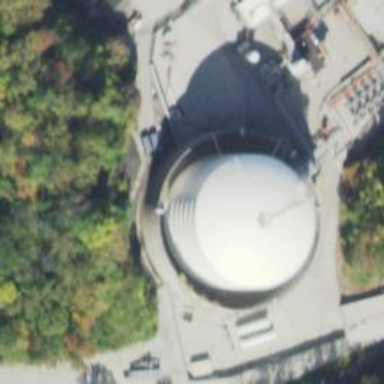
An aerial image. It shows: Storage tank building.